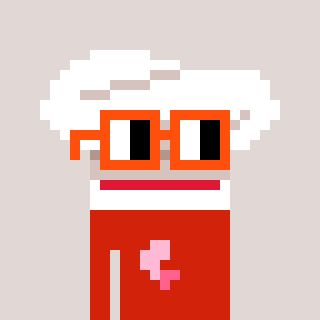
a pixel art character with square orange glasses, a chef hat-shaped head and a red-colored body on a warm background